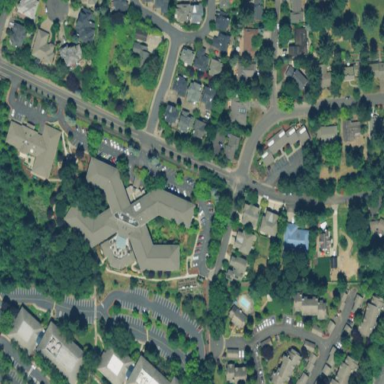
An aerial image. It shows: Building.